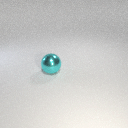
large cyan metal sphere